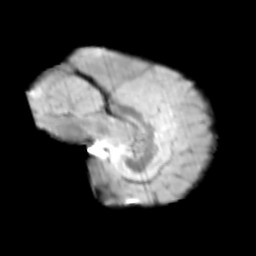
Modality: T2w
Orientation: sagittal
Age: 11
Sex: male
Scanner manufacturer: siemens
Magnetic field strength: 3 T
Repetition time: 3.8 s
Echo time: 0.07 s